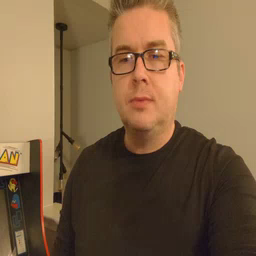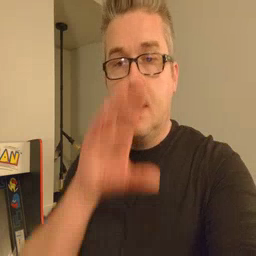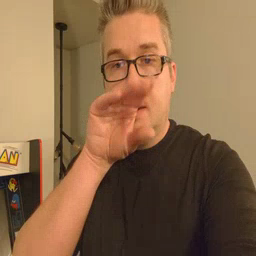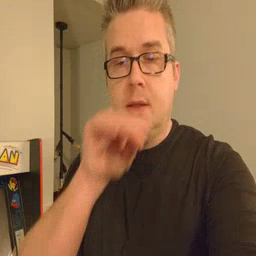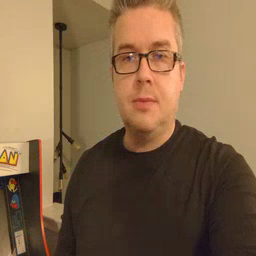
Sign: goose